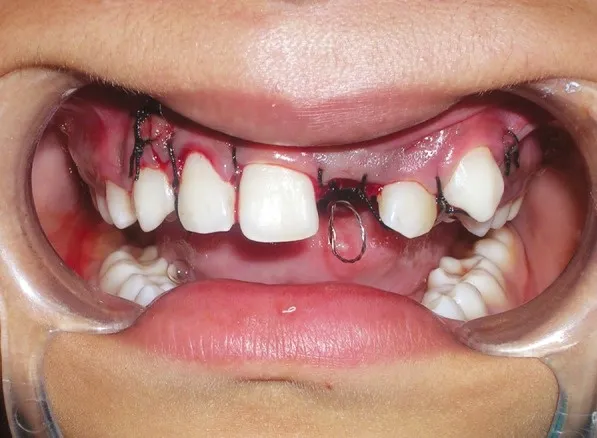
Flap repositioned and sutured with ligature wire hook suspended in the oral cavity.
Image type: medical_photograph (other_medical_photograph)